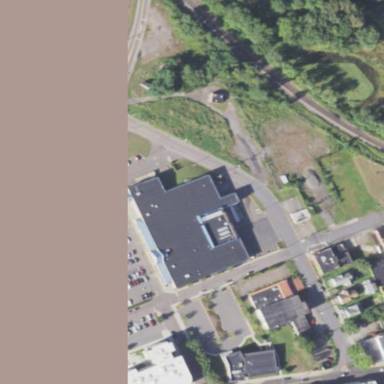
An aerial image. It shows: Commercial building.